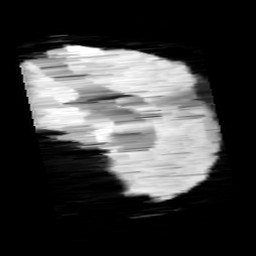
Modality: minIP
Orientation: sagittal
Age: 9
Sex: male
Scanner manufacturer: siemens
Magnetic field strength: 3 T
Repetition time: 0.027 s
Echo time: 0.02 s